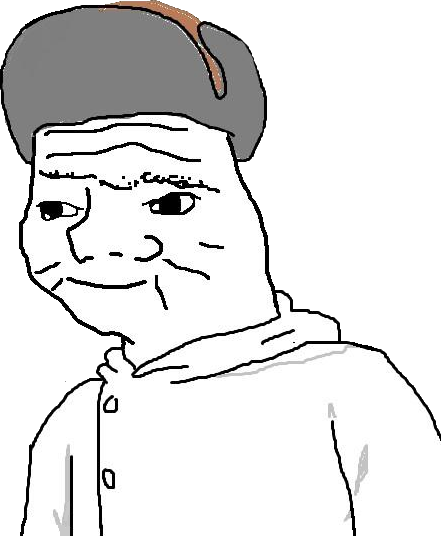
Label: 5_Boomer